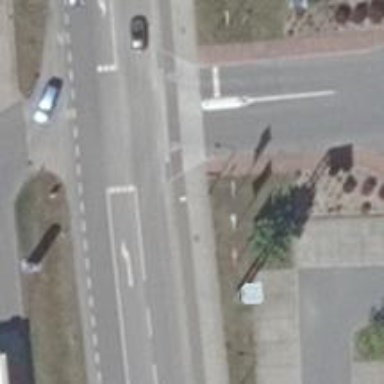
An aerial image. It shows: Flagpole which is man-made.